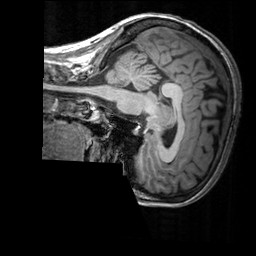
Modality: T1w
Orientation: sagittal
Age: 25
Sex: female
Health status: healthy
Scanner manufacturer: siemens
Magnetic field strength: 3 T
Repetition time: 2.3 s
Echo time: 0.00303 s